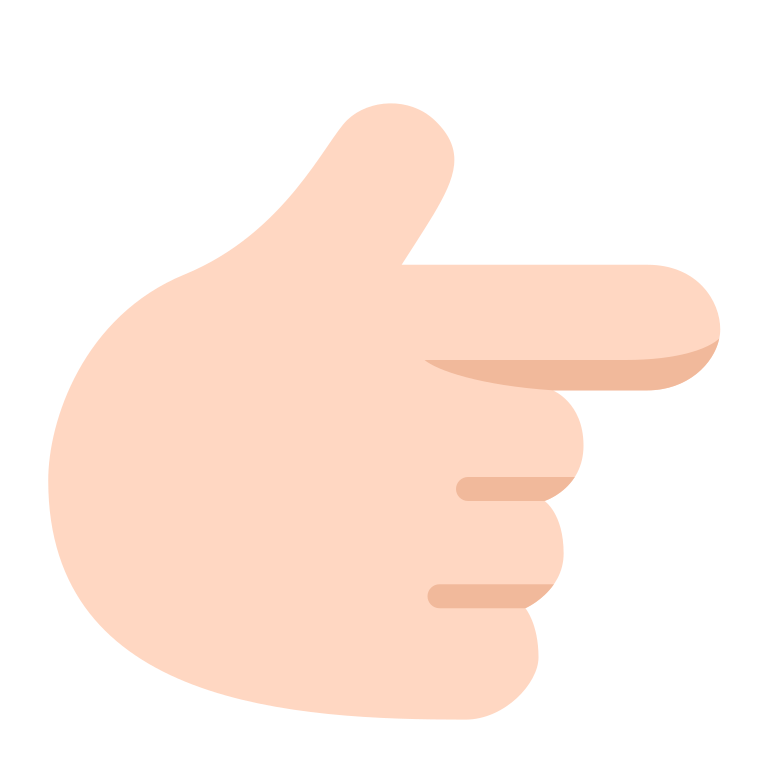
backhand index pointing right flat light